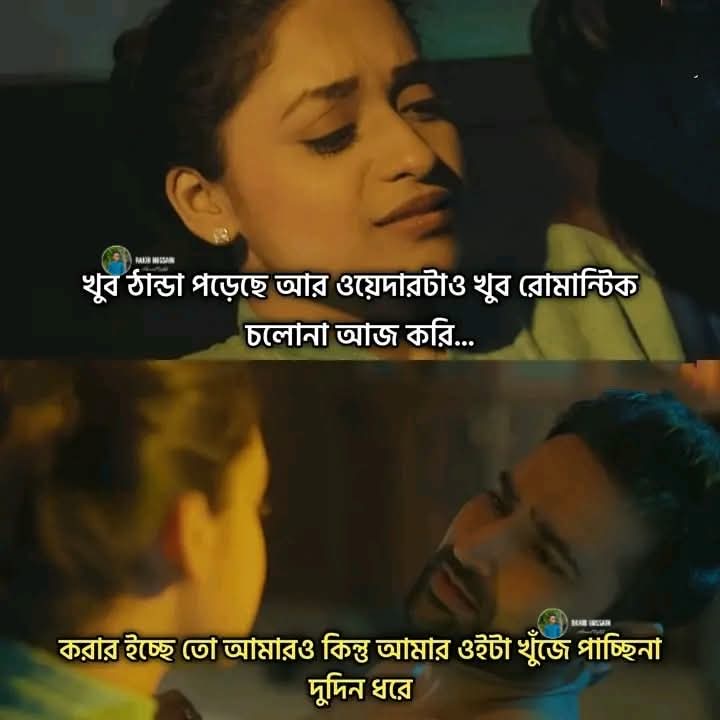
Text: খুব ঠান্ডা পড়েছে আর ওয়েদারটাও খুব রোমান্টিক চলোনা আজ করি...
করার ইচ্ছে তো আমারও কিন্তু আমার ওইটা খুঁজে পাচ্ছিনা দুদিন ধরে
Label: Non Hate